Question: What is the measurement shown in the image?
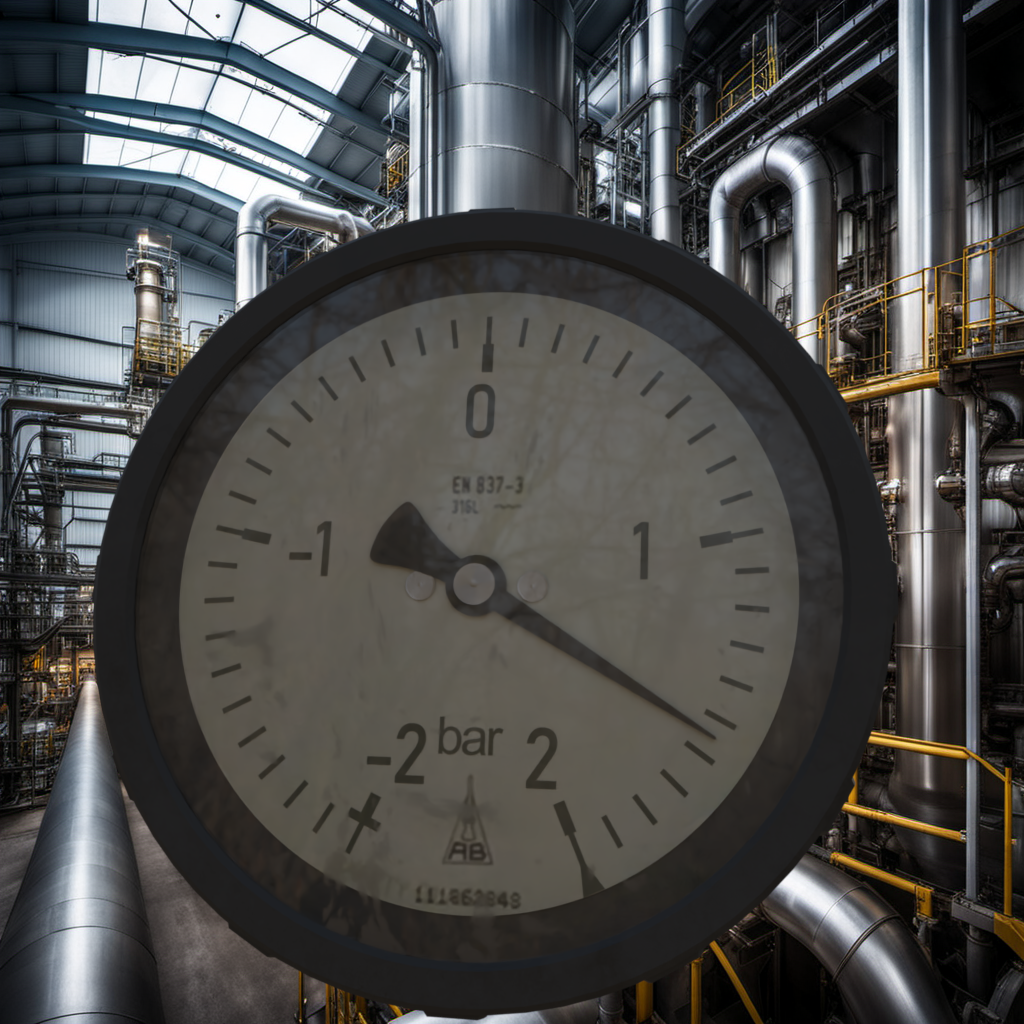
Answer: The result is 1.63
Question: What is the reading range of the measurement in the image?
Answer: The range is from -2 to 2
Question: What is the minimum and maximum value of the measurement shown in the image?
Answer: The minimum value is -2 and the maximum value is 2